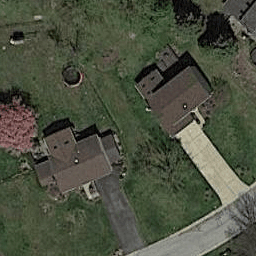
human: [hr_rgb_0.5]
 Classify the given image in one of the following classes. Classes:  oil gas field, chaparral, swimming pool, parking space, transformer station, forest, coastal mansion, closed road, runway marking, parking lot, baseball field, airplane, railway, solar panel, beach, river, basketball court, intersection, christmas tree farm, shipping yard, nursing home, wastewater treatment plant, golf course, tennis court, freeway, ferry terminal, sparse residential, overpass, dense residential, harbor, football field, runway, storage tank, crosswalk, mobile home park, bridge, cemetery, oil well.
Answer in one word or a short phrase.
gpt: sparse residential